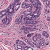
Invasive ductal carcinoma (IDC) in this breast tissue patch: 0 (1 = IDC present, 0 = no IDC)